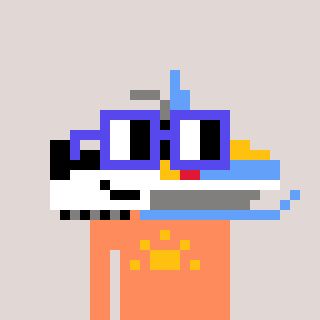
a pixel art character with square blue glasses, a snowmobile-shaped head and a peachy-colored body on a warm background